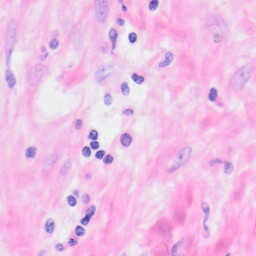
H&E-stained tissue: Kidney